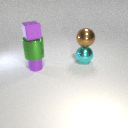
small purple metal cylinder below large green metal cylinder